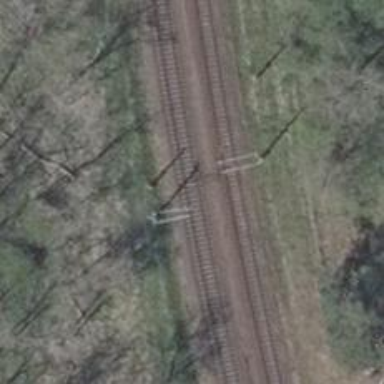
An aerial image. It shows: Milestone along the railway with catenary mast.